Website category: university
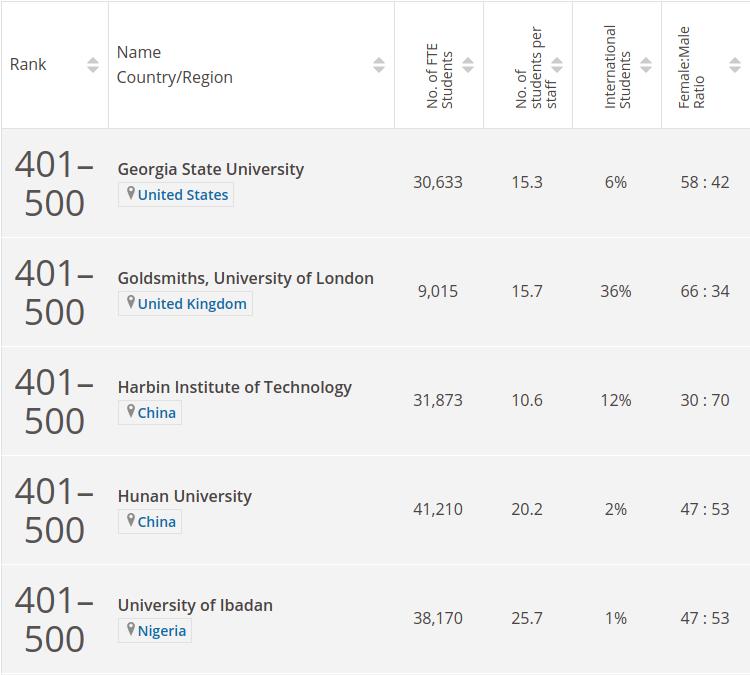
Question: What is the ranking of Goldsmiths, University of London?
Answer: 401500

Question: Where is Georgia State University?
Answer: United States

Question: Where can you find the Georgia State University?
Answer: United States

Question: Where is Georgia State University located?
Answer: United States

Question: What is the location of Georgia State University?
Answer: United States

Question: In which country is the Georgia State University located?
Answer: United States

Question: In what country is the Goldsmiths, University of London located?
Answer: United Kingdom

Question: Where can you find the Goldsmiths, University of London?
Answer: United Kingdom

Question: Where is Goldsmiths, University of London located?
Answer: United Kingdom

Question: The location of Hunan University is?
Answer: China

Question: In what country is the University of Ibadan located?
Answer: Nigeria

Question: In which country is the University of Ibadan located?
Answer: Nigeria

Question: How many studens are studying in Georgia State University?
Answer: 30,633

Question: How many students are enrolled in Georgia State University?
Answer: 30,633

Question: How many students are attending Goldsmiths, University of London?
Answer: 9,015

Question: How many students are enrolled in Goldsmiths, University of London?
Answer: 9,015

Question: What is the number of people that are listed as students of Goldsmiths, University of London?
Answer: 9,015

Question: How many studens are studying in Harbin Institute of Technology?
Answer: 31,873

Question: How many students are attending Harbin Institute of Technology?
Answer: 31,873

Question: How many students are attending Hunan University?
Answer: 41,210

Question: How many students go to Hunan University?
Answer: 41,210

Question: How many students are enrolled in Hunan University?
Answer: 41,210

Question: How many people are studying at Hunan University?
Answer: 41,210

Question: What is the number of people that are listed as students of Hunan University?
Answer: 41,210

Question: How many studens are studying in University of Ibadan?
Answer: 38,170

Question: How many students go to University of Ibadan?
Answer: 38,170

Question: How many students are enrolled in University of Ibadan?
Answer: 38,170

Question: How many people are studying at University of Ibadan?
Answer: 38,170

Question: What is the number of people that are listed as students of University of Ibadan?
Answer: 38,170

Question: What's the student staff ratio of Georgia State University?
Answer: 15.3

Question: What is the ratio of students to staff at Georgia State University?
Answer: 15.3

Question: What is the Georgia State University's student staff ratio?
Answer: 15.3

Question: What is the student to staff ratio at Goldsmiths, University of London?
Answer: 15.7

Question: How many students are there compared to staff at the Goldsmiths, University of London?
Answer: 15.7

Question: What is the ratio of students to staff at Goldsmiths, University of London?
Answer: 15.7

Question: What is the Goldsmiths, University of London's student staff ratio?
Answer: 15.7

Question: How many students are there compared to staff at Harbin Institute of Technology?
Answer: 10.6

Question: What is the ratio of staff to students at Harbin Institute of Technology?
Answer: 10.6

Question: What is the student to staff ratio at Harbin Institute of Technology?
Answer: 10.6

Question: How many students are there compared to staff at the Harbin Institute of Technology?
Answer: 10.6

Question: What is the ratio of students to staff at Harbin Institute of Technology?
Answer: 10.6

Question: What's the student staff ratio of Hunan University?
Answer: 20.2

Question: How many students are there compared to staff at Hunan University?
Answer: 20.2

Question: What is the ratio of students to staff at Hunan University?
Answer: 20.2

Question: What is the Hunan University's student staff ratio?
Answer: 20.2

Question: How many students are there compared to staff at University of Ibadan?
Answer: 25.7

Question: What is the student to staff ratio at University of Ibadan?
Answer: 25.7

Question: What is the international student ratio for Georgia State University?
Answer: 6%

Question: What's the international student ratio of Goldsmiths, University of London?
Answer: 36%

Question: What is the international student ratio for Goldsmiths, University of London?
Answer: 36%

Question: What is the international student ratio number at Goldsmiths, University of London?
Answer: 36%

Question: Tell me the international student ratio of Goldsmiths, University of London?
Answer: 36%

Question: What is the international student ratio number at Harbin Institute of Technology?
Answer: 12%

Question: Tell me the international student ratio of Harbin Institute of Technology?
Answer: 12%

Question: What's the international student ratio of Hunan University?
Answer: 2%

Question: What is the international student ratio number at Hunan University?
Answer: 2%

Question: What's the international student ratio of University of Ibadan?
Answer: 1%

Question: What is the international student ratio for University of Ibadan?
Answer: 1%

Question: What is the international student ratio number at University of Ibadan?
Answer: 1%

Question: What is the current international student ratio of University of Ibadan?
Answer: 1%

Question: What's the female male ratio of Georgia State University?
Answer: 58 : 42

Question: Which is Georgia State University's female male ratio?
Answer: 58 : 42

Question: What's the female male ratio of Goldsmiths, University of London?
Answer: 66 : 34

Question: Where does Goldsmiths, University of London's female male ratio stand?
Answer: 66 : 34